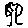
Label: tree